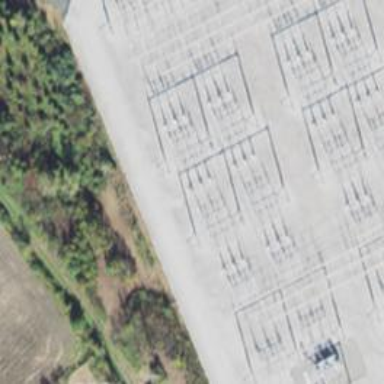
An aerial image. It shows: Switch for power supply.